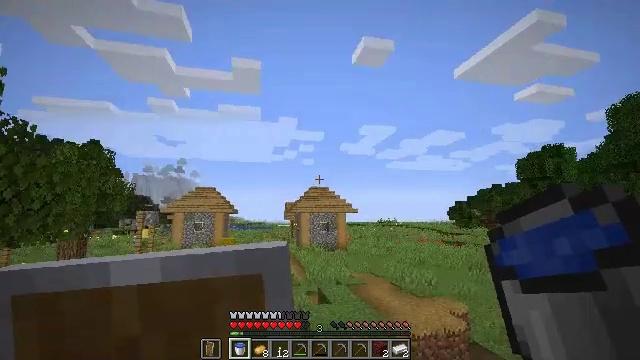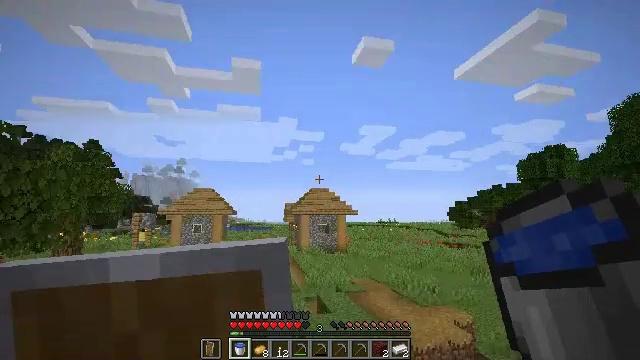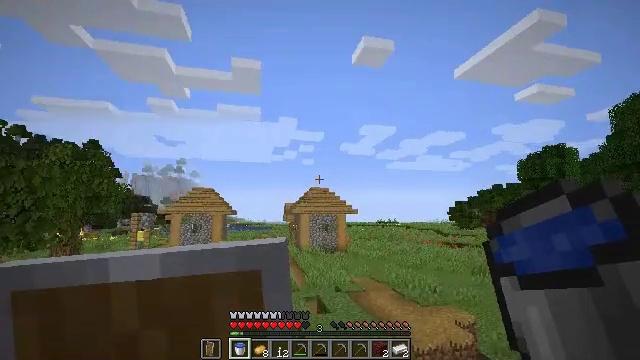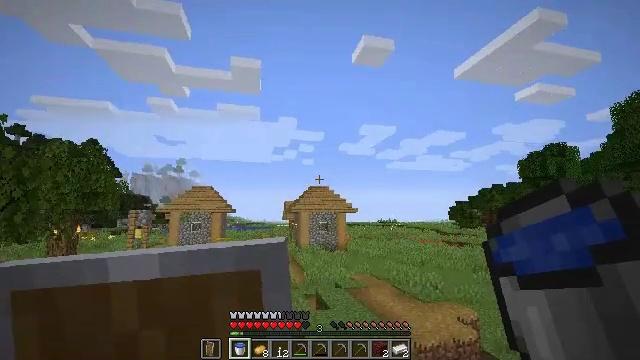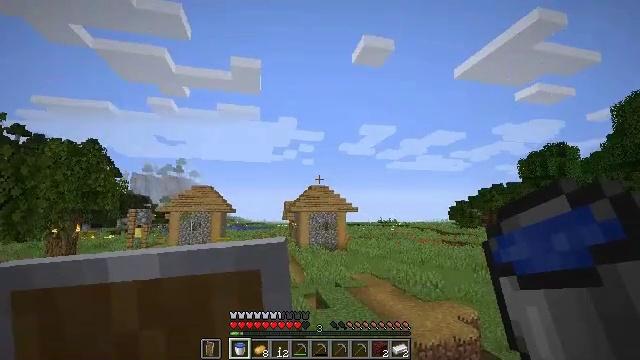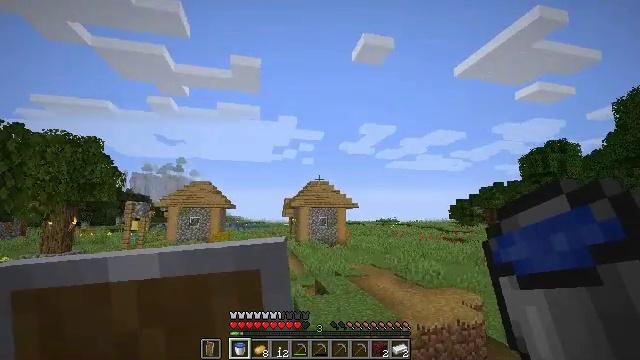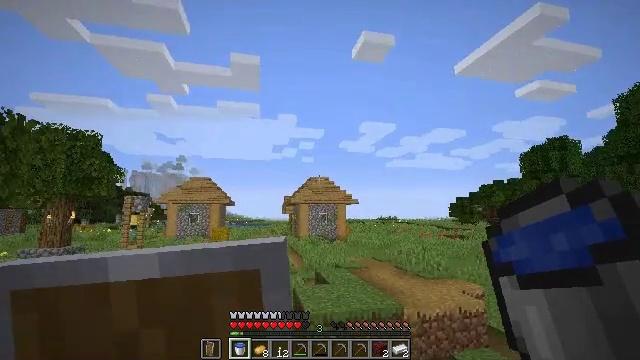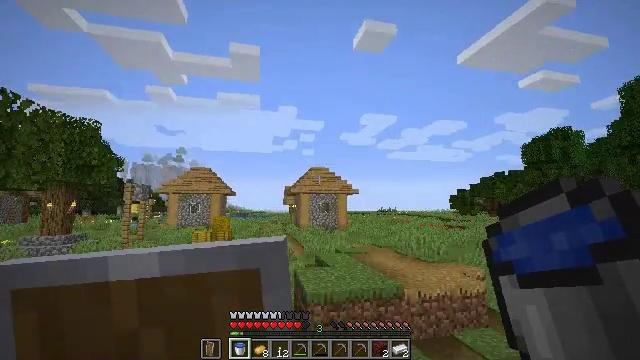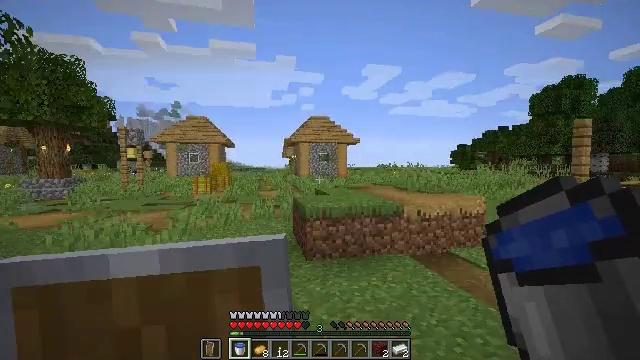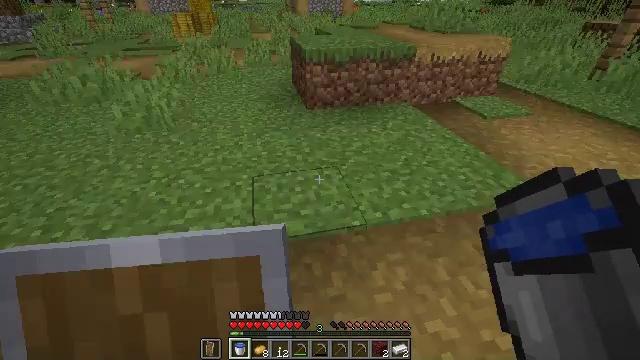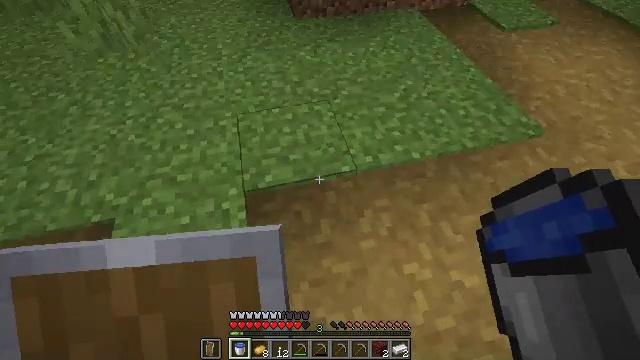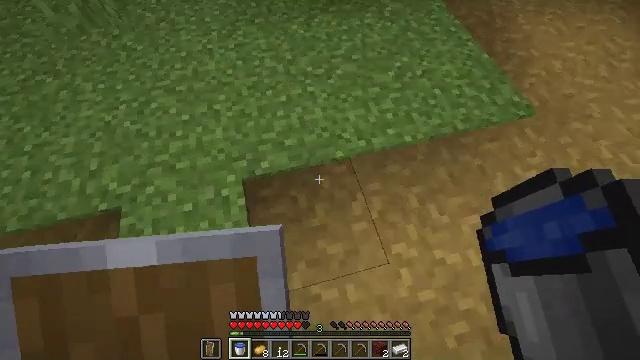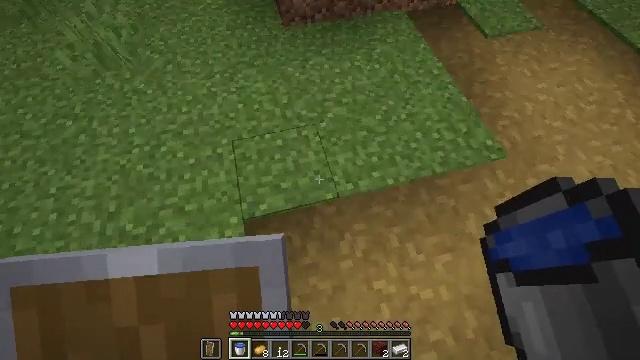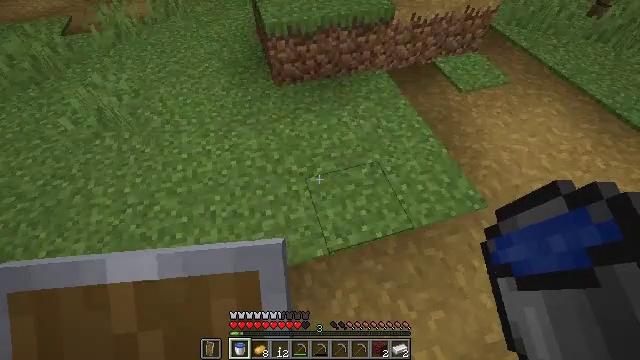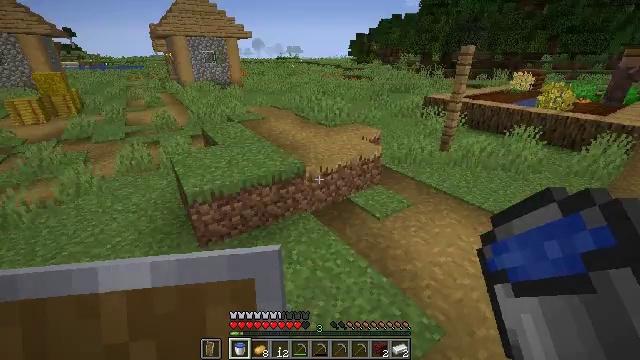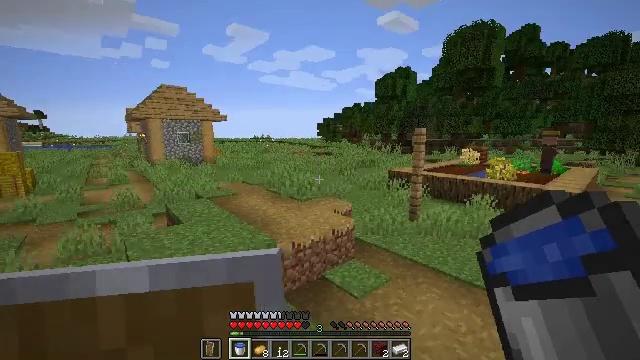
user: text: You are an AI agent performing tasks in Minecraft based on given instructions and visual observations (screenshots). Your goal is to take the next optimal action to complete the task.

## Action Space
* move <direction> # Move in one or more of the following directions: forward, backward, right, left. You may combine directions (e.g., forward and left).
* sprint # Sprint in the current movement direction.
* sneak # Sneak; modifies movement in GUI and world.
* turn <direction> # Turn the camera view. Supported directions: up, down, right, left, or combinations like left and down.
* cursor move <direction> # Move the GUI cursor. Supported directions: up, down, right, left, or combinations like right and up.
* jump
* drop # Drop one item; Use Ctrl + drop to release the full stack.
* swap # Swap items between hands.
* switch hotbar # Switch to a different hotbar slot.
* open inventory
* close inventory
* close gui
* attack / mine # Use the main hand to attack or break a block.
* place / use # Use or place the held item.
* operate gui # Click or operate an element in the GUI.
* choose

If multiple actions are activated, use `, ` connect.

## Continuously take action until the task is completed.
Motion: motion action
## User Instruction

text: Remove the grass path from the ground.
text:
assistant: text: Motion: move forward and move right, jump
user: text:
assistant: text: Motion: move forward and move right, jump
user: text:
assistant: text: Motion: move forward and move right, jump
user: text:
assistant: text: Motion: move forward and move right, jump
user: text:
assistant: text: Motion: move forward and move right, jump
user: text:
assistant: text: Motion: move forward and move right, jump
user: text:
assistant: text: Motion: move forward and move right, turn down, jump
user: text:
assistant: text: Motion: move forward and move right, turn down, jump
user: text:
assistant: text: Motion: move forward and move right, turn down, jump
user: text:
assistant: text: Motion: move forward and move right, turn right and down, jump
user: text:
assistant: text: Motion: move forward and move right, turn right and down, jump
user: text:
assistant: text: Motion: move forward and move right
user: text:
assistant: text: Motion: move forward and move right, turn right and up
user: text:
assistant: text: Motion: move forward and move right, turn right and up
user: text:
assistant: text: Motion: move forward and move right, turn right and up
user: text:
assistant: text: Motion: move forward and move right, turn up
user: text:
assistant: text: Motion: move forward and move right
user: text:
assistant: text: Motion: move forward and move right
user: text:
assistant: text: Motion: move forward and move right
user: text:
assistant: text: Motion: move forward
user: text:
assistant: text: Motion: move forward
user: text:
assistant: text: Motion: move forward
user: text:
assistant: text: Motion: move forward, turn right and down
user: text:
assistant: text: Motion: move forward, turn right and down
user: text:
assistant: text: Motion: move forward
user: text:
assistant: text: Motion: move forward, turn right and down
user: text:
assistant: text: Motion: move forward
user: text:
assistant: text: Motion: move forward
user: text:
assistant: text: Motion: move forward, turn left and down
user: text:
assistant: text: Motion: move forward, turn left and down